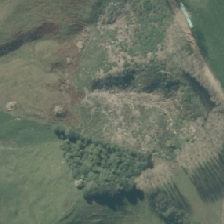
Land cover: harvested_forest